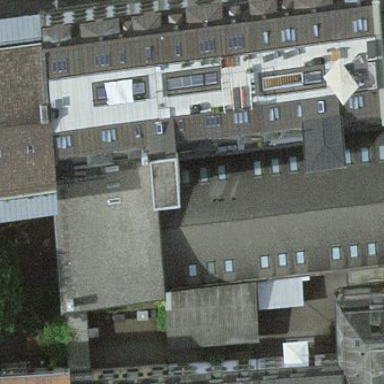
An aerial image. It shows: Building with mansard roof.